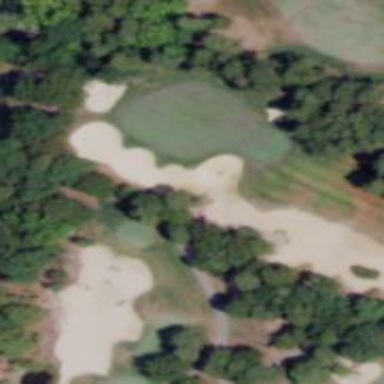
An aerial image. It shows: Golf hole.